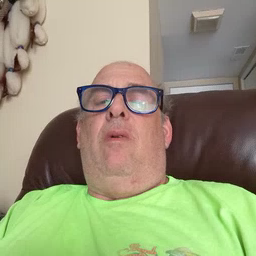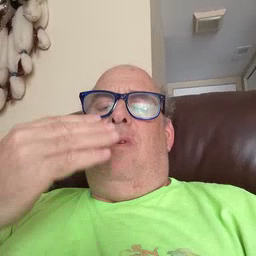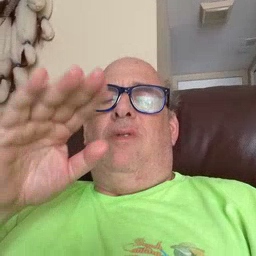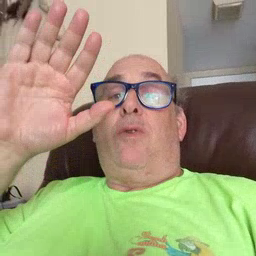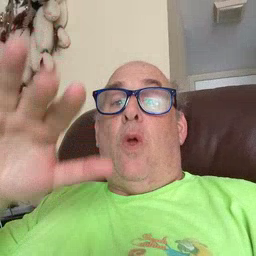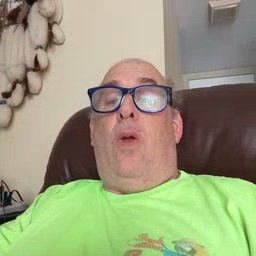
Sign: snow